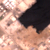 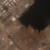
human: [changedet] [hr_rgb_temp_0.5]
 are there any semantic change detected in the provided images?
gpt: Nothing has changed in this area.